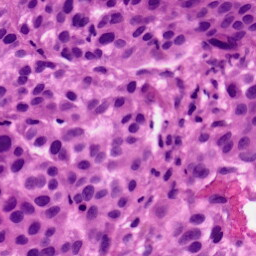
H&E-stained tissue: Skin